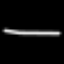
Label: line